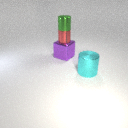
small red metal cylinder below small green metal cylinder